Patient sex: F
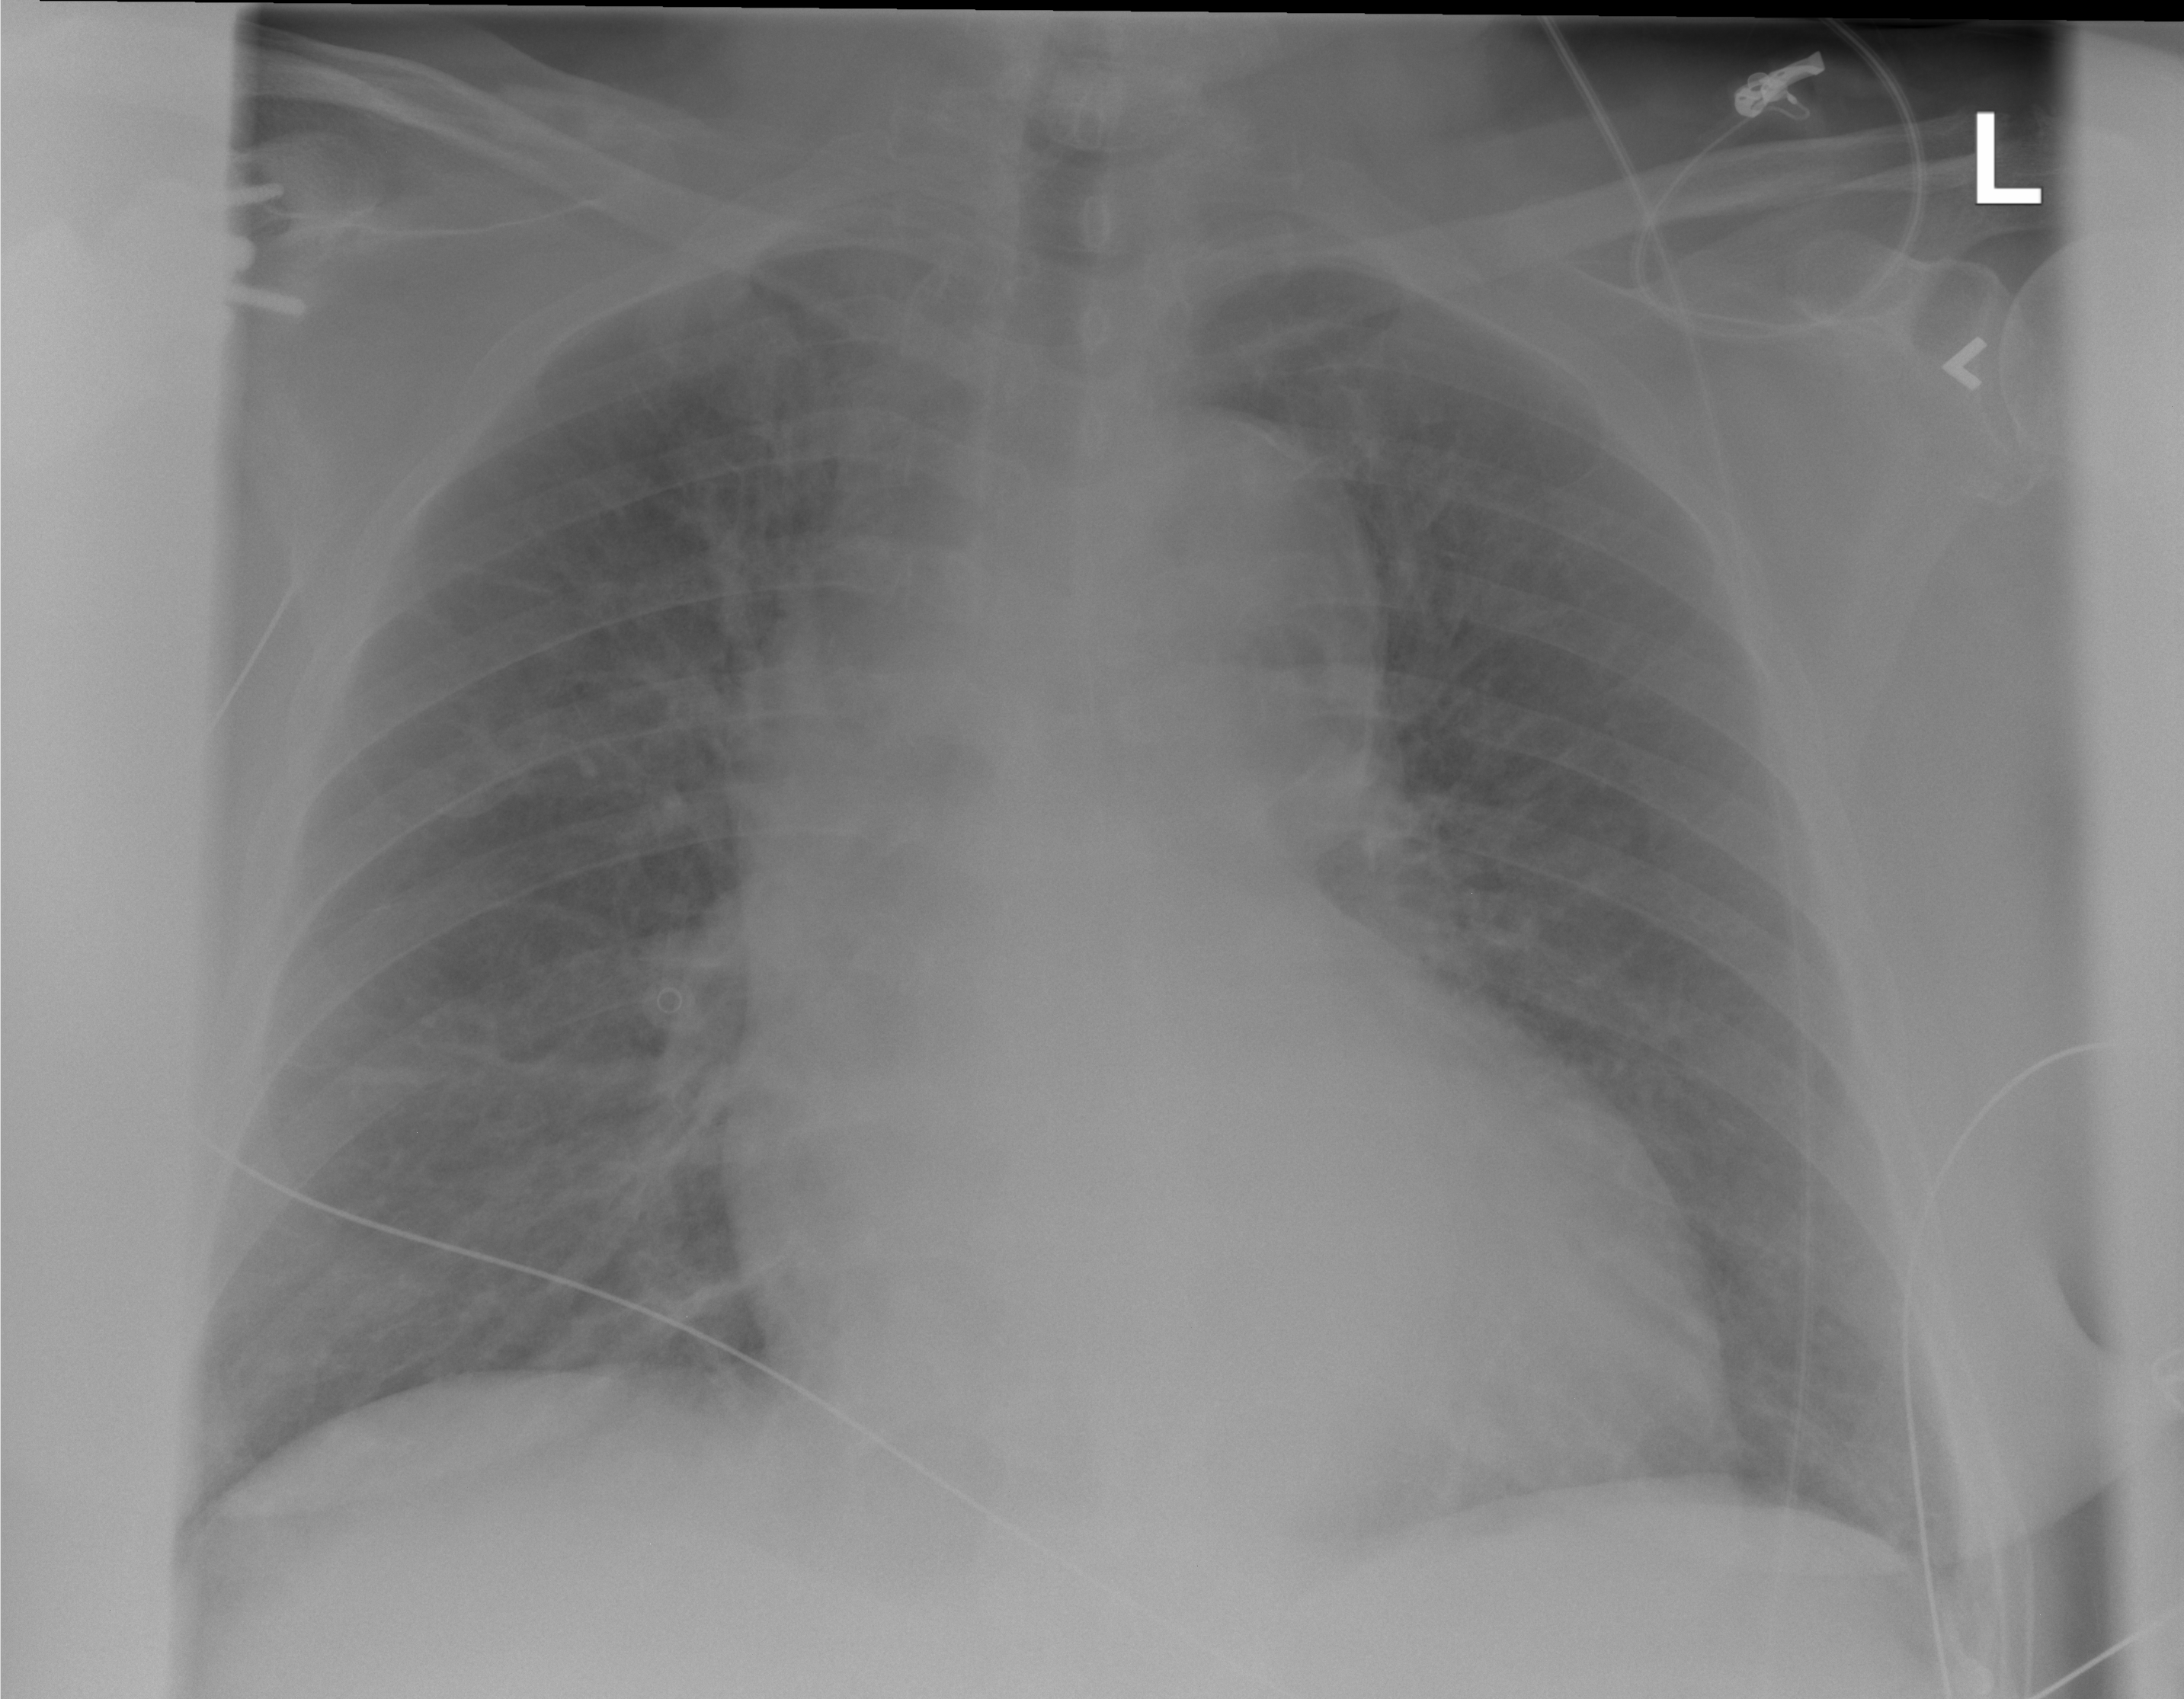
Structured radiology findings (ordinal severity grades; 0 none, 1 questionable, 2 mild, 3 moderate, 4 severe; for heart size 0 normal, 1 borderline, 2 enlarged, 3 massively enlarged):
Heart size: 0
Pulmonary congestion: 2
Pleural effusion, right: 0
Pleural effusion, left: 0
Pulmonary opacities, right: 2
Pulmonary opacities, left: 1
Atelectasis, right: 0
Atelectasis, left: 0